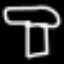
Label: mushroom